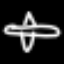
Label: airplane